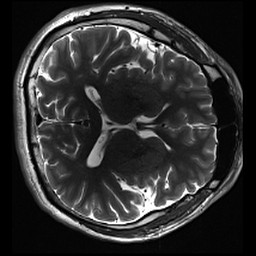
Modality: inplaneT2
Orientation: axial